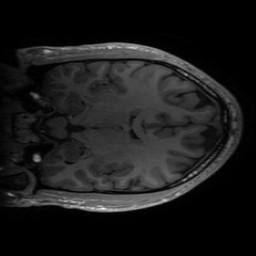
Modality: T1w
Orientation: coronal
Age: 28
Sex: female
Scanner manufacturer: ge
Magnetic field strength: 3 T
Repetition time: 0.00724 s
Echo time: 0.0027 s